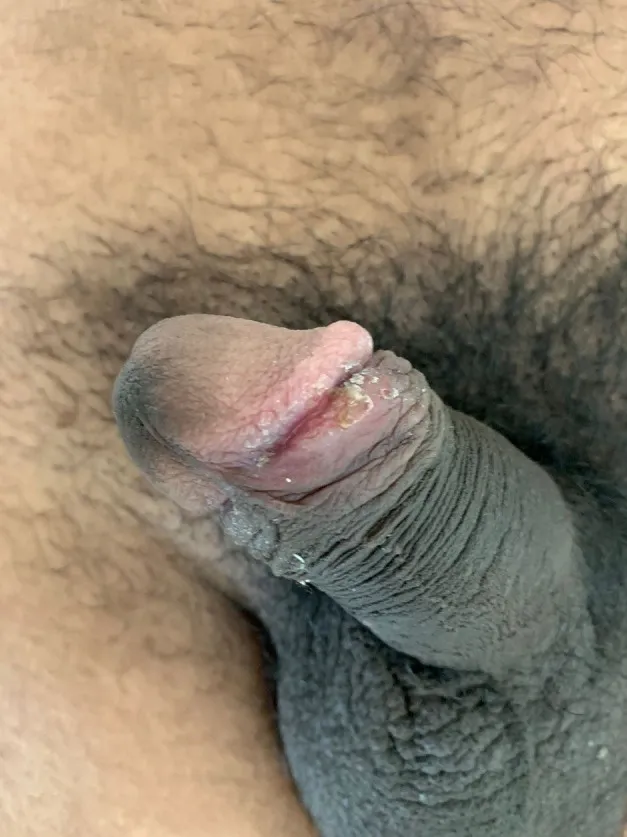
Resolution of genital ulcer and wart after receiving single dose of injectable benzathine penicillin and after application of podophyllin resin at day 30.
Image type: medical_photograph (skin_photograph)